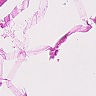
Metastatic tissue present: no